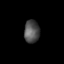
Tissue: lung
Cell type: Epithelial cells
Senescence score: 0.1971
Nuclear area (px): 337
Mean DAPI intensity: 81.979